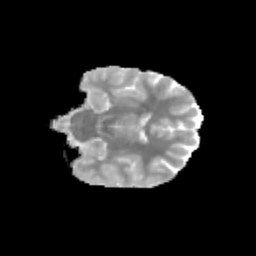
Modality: MD
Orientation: coronal
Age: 12
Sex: female
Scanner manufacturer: siemens
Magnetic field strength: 3 T
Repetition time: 3.8 s
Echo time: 0.07 s